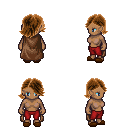
a pixel art fantasy rpg character, female body template, human, dark skin, brown cape, red pants, brown swoop hairstyle, brown slippers, four views (front, back, left, right), 2x2 character sprite sheet, small pixel art, hard edges, no anti-aliasing